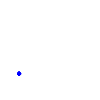
Particle: pion